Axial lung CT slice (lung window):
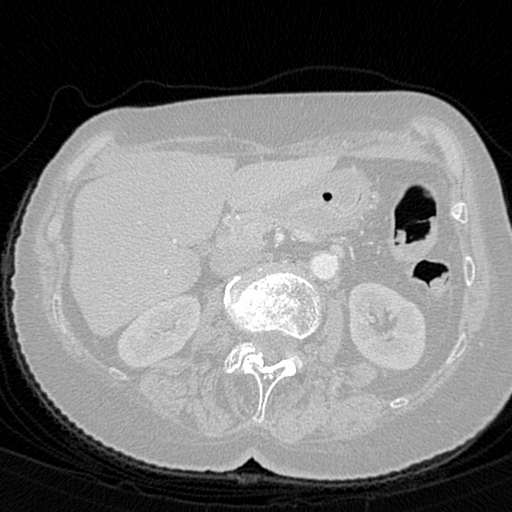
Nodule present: no